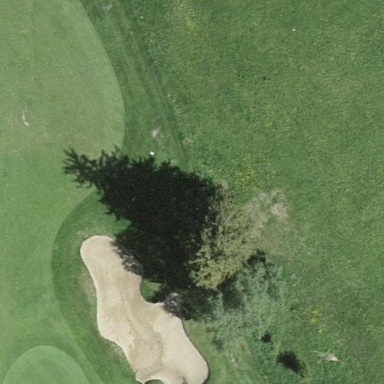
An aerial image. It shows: Golf bunker.